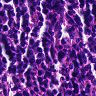
Metastatic tissue present: no